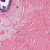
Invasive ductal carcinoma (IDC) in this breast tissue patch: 0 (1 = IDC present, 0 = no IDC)